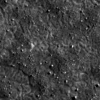
Atmospheric dust classification: not_dusty